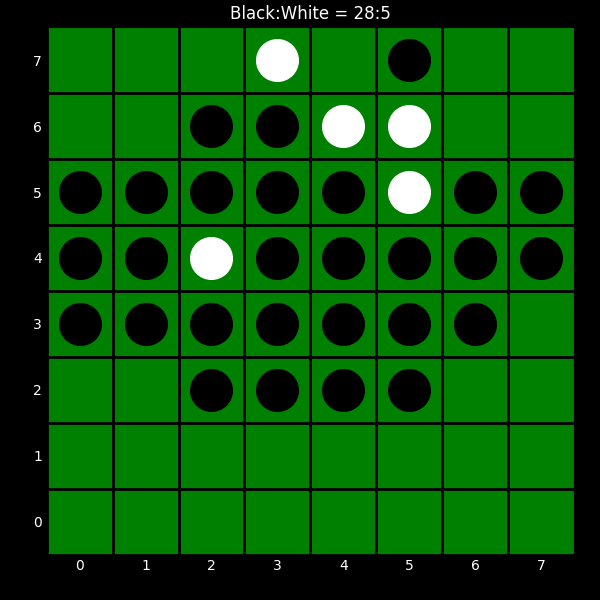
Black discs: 28
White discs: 5